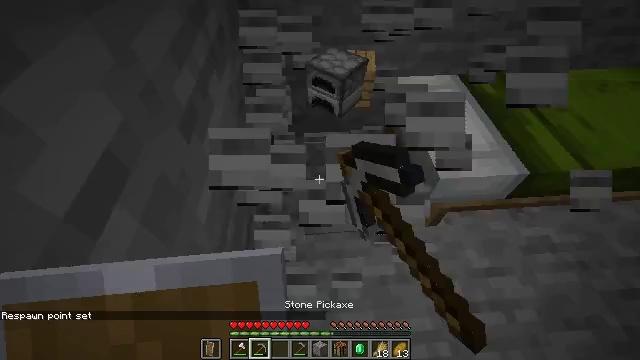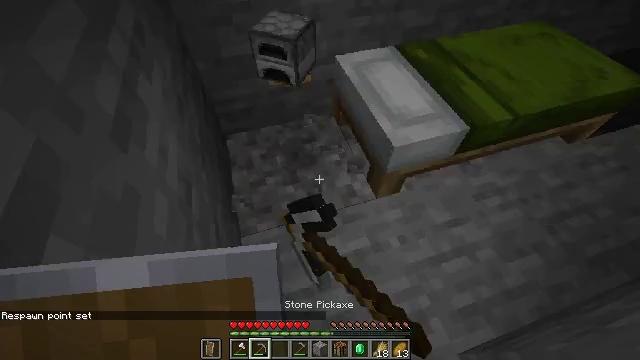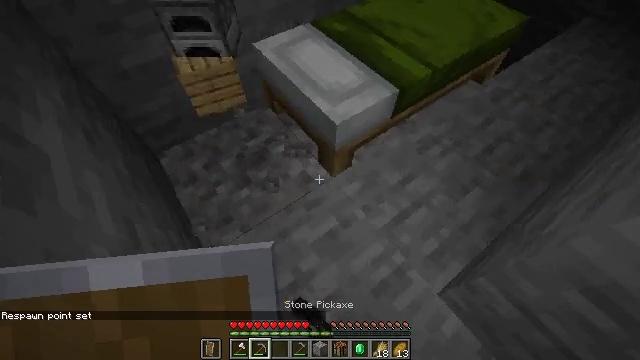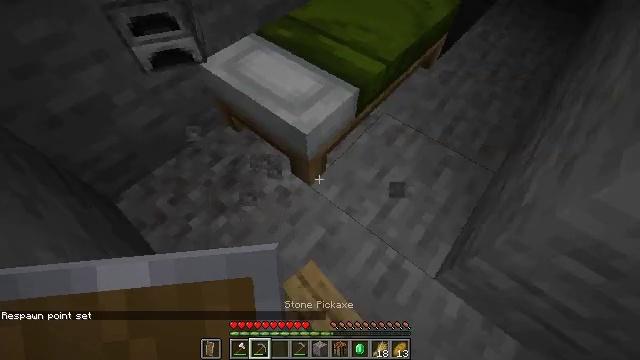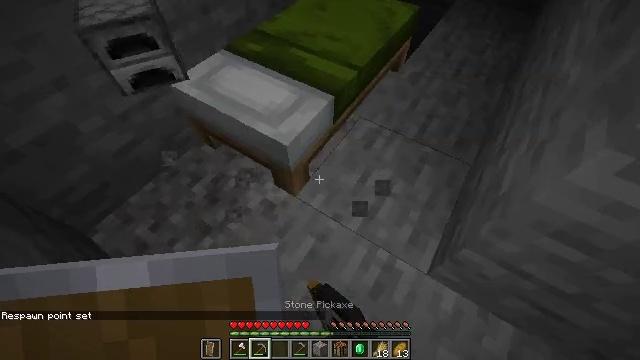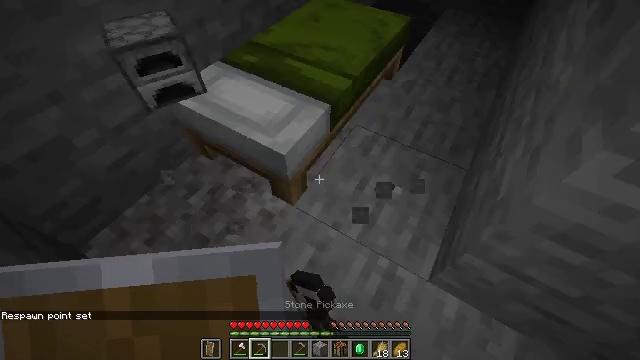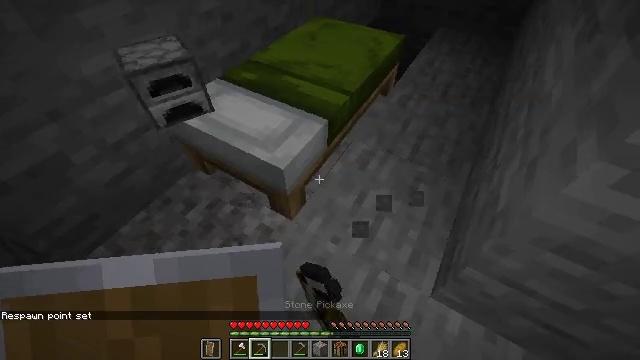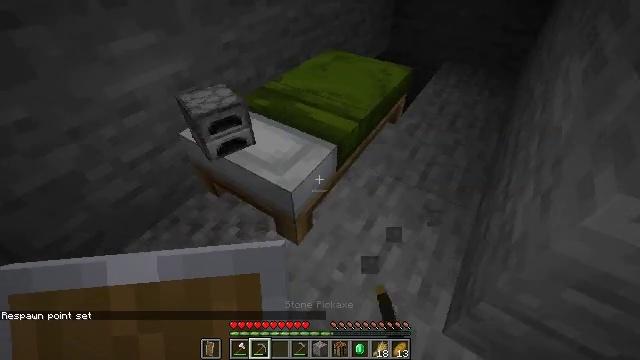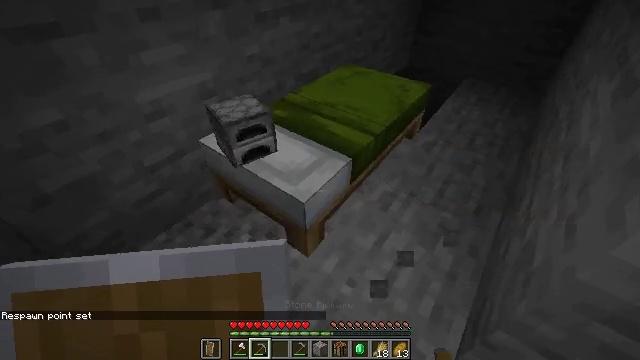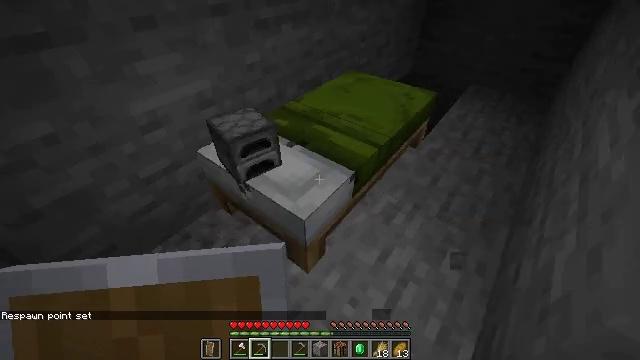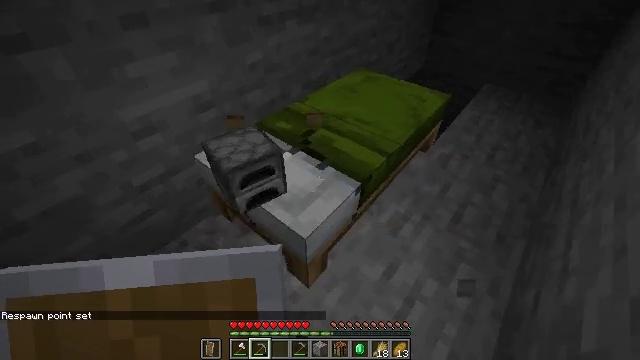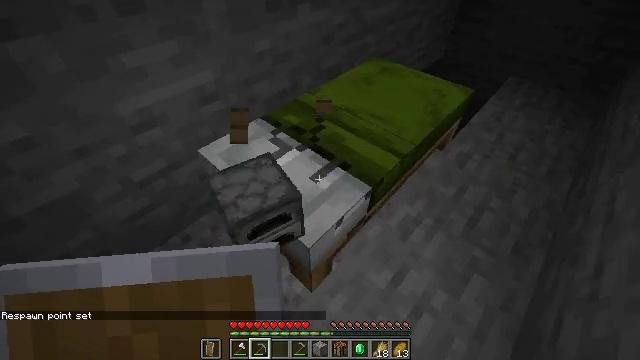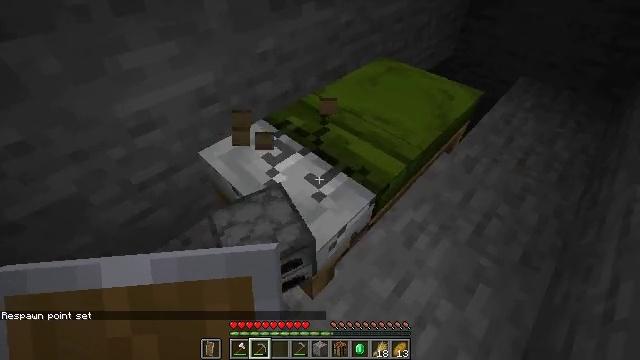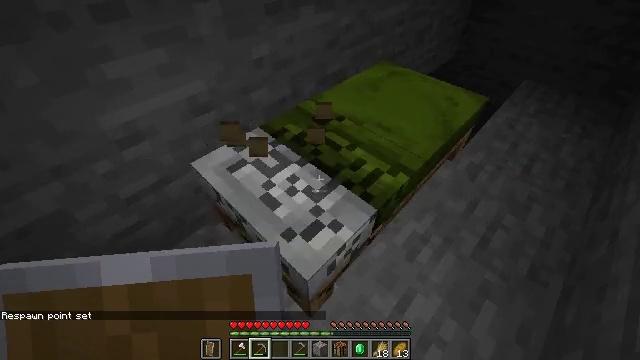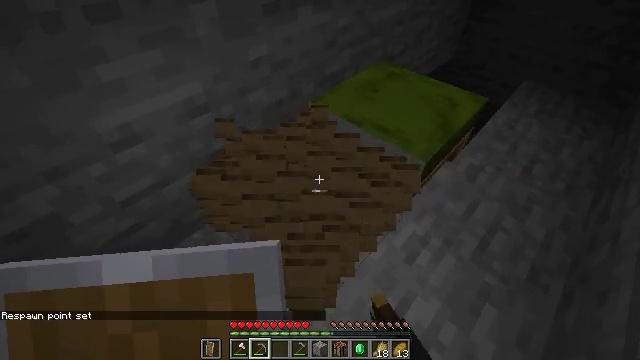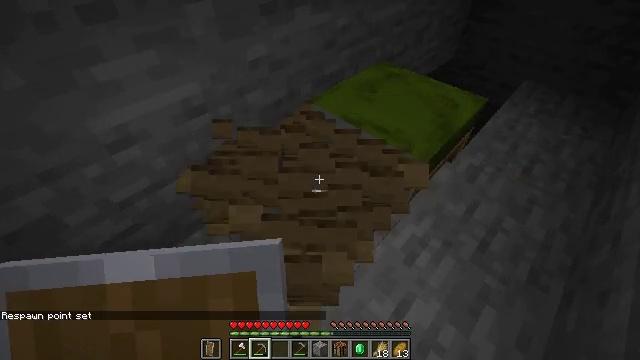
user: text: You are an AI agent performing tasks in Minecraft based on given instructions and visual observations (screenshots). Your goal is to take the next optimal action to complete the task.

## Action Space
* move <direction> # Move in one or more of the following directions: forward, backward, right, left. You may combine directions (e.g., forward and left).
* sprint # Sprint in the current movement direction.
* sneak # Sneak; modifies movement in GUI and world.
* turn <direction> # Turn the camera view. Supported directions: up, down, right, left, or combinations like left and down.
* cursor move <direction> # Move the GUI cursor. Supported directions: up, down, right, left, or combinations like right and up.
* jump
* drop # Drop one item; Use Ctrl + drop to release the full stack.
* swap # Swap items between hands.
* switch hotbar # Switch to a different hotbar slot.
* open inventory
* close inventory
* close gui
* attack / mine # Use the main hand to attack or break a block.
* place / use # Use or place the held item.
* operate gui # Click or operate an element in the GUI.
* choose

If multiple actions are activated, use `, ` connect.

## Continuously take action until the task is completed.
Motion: motion action
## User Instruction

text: Mine the green bed.
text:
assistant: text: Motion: move left, turn right and down, attack / mine
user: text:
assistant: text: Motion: move left, turn right and down, attack / mine
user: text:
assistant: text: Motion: turn right, attack / mine
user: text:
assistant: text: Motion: turn right and up, attack / mine
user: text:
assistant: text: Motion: turn right and up, attack / mine
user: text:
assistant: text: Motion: turn up, attack / mine
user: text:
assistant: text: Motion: turn left and up
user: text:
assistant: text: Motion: turn left and up
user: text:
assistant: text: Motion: move forward, attack / mine
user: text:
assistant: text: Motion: move forward, turn left and down, attack / mine
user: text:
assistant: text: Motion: move forward, turn left and down, attack / mine
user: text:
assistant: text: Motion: turn left, attack / mine
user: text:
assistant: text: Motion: attack / mine
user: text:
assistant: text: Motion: attack / mine
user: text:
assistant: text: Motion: attack / mine
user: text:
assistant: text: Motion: attack / mine
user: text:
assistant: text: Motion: turn right and down, attack / mine
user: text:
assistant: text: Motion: turn right, attack / mine
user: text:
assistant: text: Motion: attack / mine
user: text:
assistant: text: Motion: attack / mine